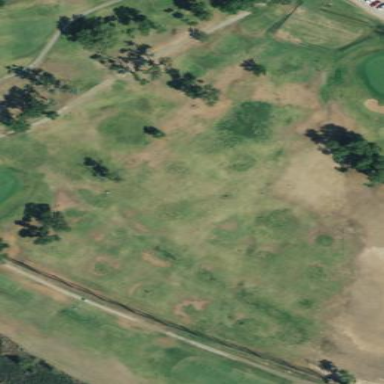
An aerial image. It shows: Golf rough area.